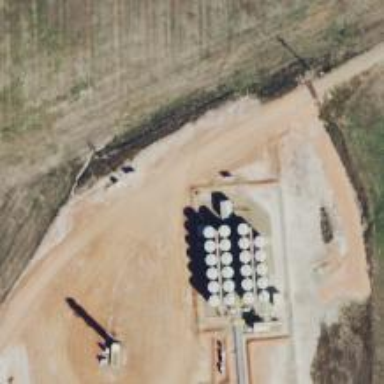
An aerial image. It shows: Storage tank that is man-made.